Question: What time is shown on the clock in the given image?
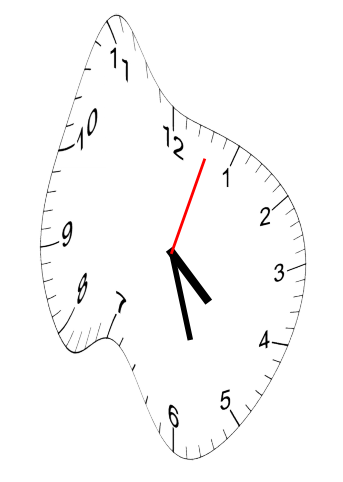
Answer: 04:27:03